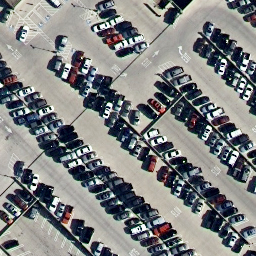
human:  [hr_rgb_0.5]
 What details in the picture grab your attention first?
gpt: parking lot